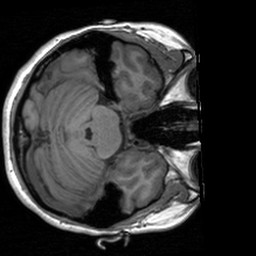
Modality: T1w
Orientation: axial
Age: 22
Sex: female
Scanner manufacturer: siemens
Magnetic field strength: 3 T
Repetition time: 1.9 s
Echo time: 0.00226 s